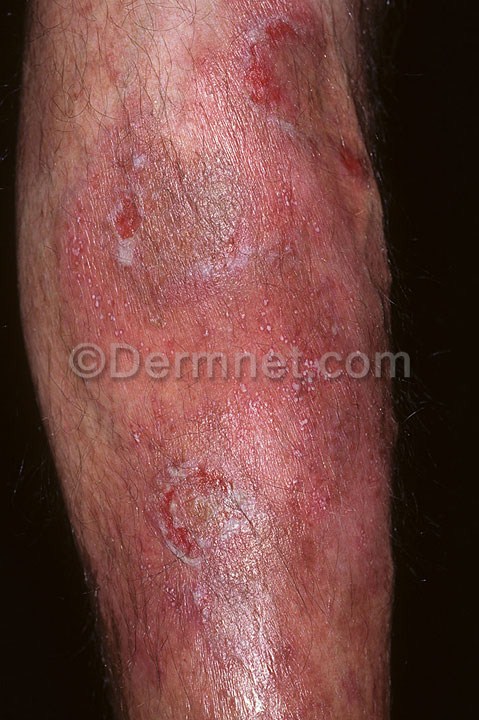
Disease: Psoriasis pictures Lichen Planus and related diseases